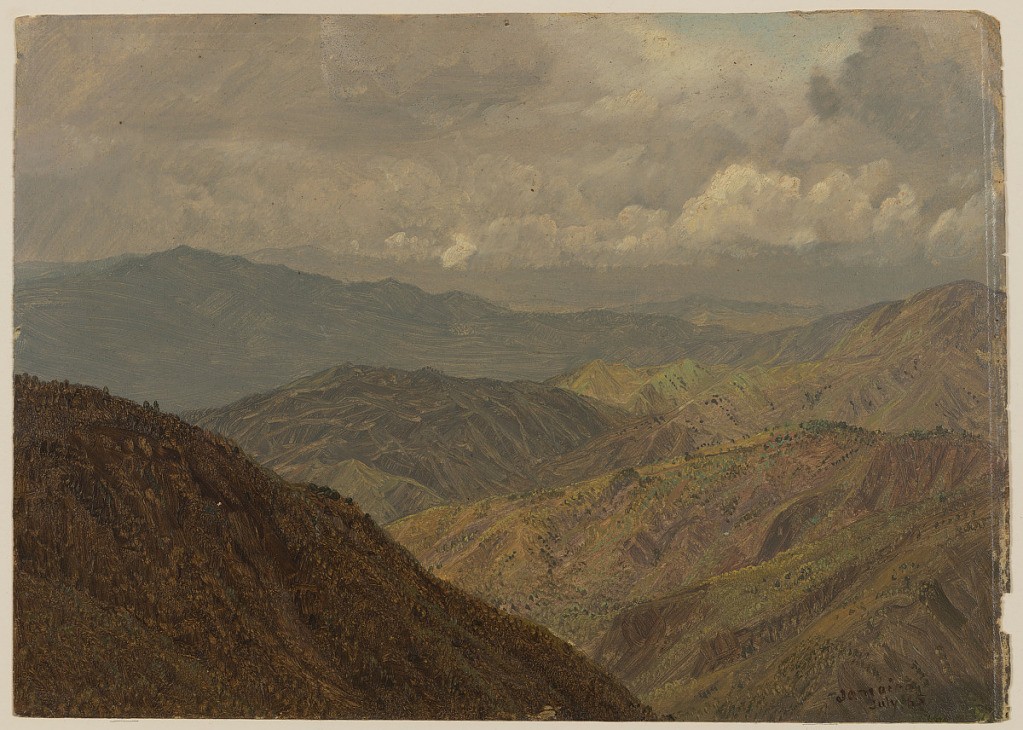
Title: Among the Blue Mountains, Jamaica
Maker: Frederic Edwin Church, American, 1826–1900
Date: July 1865
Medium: Brush and oil, graphite on paperboard
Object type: Drawing
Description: Landscape sketch showing the expansive, rugged topography of the Blue Mountains in Jamaica. Shaded, sloping ridge at left gives way to lower elevation ridges and hillsides that extend into the distance. Blue Mountain Peak visible in background at left. Sky is mostly concealed behind gray and white puffy clouds.